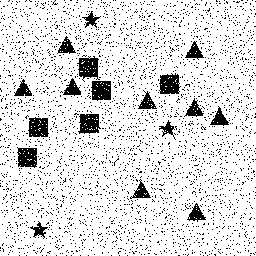
Squares: 6
Triangles: 9
Stars: 3
Total shapes: 18